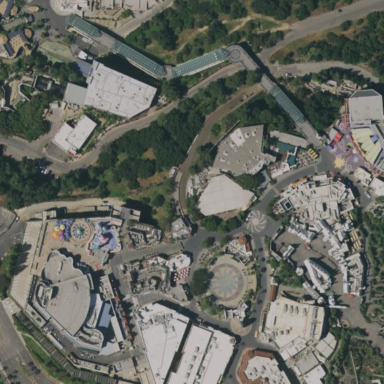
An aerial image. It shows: Theme park.